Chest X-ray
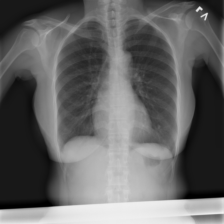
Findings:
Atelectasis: negative
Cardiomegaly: negative
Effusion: negative
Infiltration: negative
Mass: negative
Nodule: negative
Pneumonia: negative
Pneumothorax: negative
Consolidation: negative
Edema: negative
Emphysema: negative
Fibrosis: negative
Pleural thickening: negative
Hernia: negative